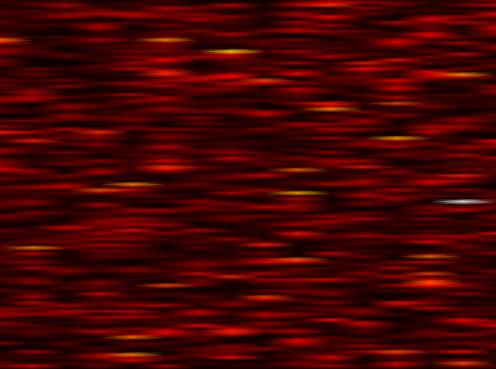
Label: OFDM